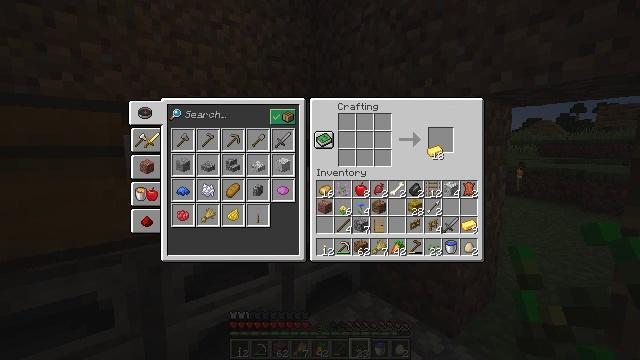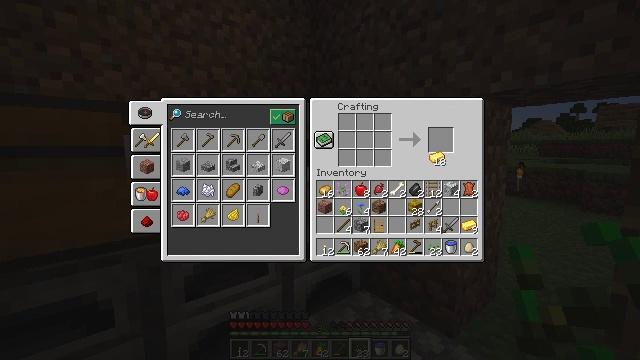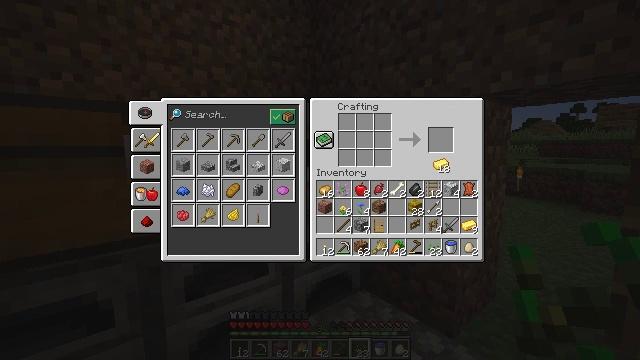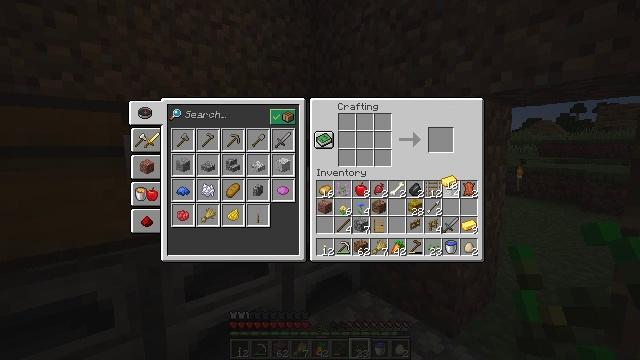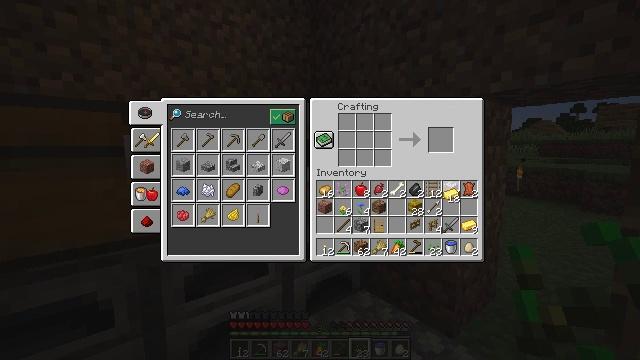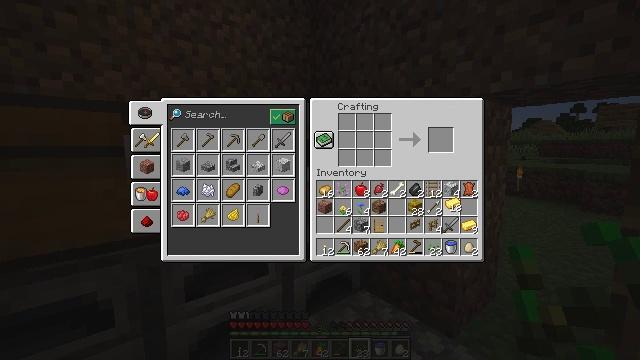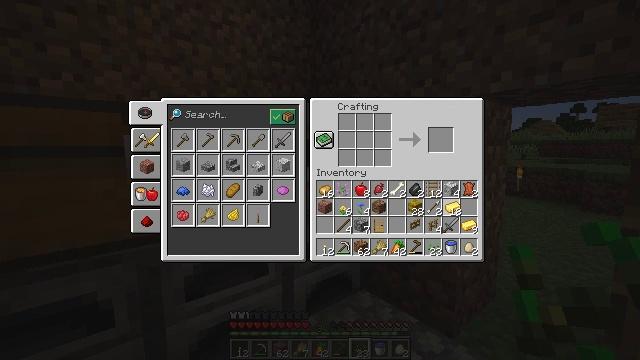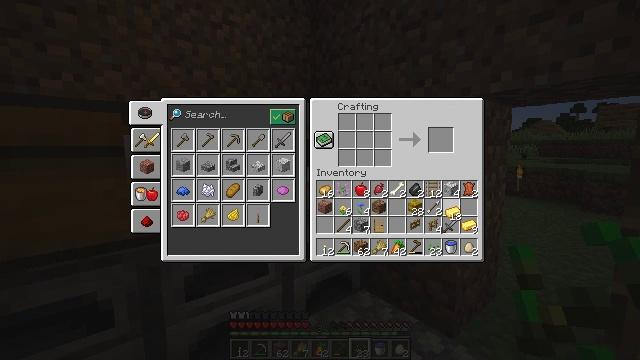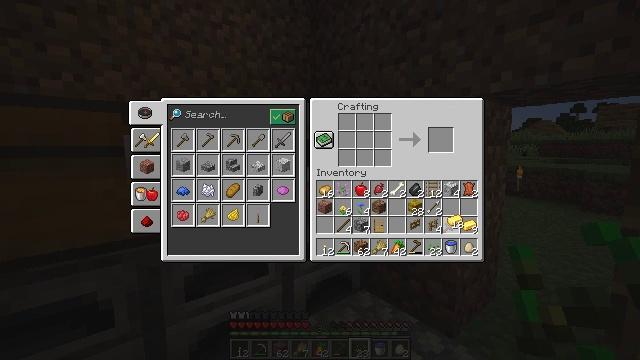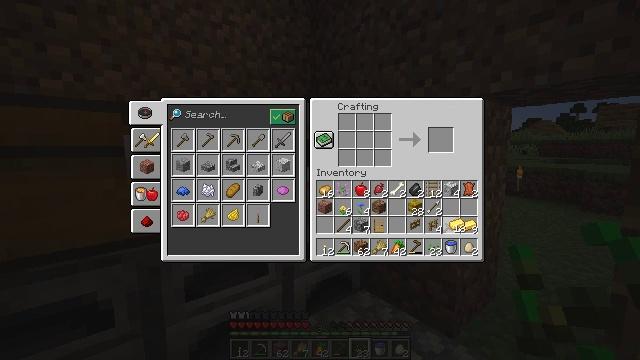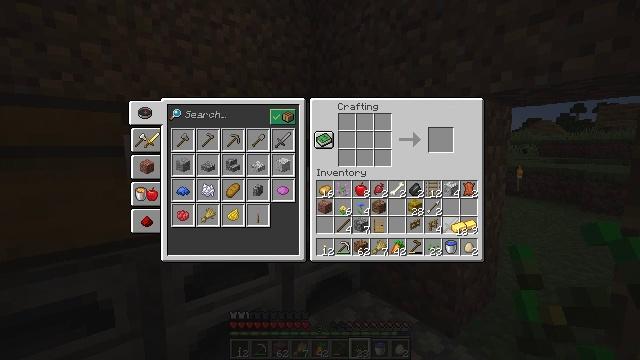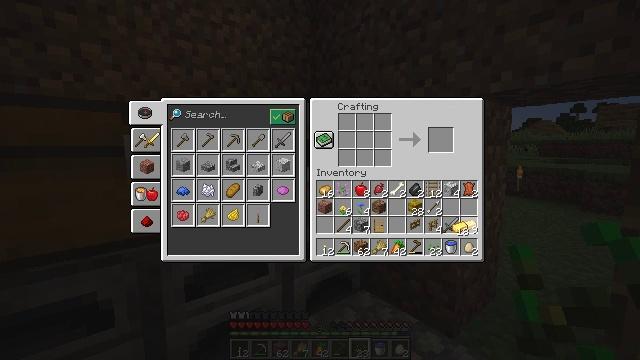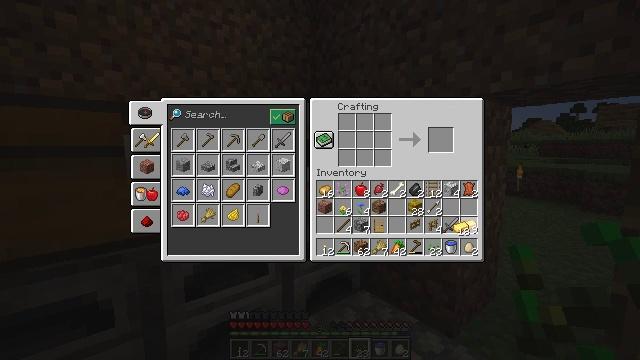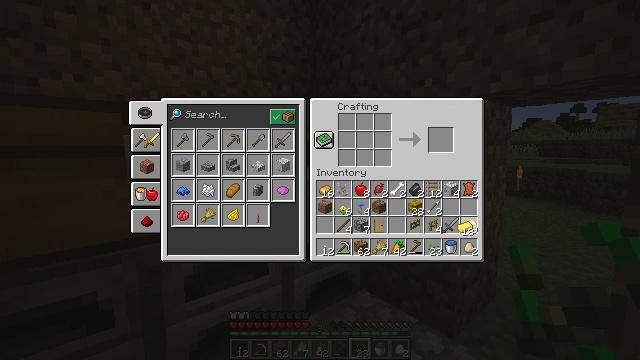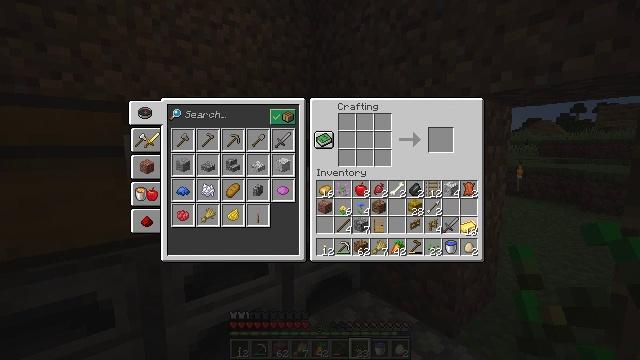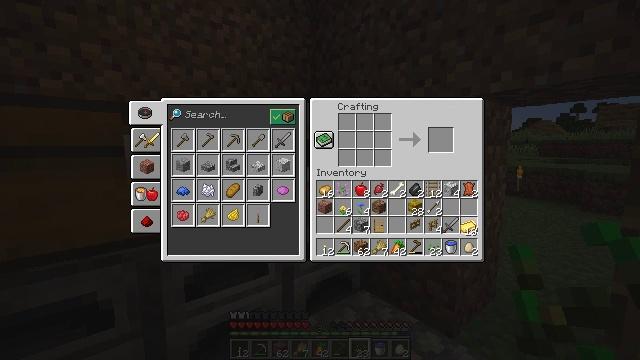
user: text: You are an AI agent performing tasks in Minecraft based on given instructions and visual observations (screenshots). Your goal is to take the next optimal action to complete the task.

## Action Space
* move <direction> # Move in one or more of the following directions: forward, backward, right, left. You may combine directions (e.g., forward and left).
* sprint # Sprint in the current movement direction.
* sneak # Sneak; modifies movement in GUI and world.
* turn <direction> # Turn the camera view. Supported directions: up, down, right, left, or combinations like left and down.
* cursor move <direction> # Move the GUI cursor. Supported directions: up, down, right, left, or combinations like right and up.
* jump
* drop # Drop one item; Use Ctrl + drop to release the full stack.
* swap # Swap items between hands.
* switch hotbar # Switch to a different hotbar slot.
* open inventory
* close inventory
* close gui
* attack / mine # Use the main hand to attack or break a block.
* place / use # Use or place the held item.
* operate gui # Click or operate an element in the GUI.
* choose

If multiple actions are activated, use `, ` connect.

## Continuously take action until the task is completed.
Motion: motion action
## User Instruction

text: Create a golden chestplate with gold ingots at the crafting table.
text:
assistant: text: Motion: no_op
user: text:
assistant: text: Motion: turn down
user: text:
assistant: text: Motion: turn right and down
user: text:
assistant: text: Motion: turn down
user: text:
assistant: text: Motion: turn down
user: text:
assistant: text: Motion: no_op
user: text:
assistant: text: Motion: no_op
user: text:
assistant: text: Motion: turn down
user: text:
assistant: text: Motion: no_op
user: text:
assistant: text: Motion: no_op
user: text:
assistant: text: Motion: no_op
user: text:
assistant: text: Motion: no_op
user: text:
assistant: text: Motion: no_op
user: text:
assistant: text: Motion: no_op
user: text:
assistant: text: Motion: attack / mine
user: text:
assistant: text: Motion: attack / mine
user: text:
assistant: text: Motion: attack / mine
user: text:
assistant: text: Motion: no_op
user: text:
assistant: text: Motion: no_op
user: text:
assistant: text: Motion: no_op
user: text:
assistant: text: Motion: no_op
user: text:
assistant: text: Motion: no_op
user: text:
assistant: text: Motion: use / place
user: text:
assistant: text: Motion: use / place
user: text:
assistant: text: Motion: use / place
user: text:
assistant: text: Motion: use / place
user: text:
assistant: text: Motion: turn left and up
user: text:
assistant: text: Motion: turn left and up
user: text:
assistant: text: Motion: turn left and up
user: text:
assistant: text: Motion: turn left